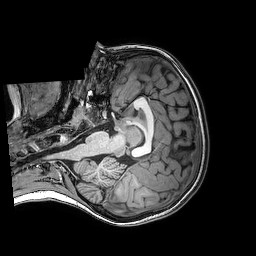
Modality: T1w
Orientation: axial
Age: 6
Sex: female
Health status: healthy